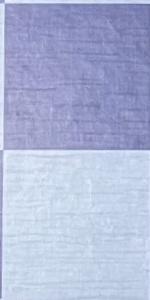
Label: Empty